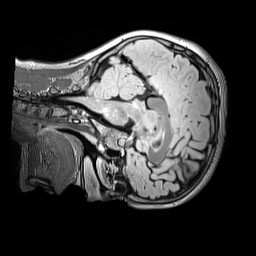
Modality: FLAIR
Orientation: sagittal
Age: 12
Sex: male
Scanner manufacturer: siemens
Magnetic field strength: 3 T
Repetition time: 5 s
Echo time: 0.388 s